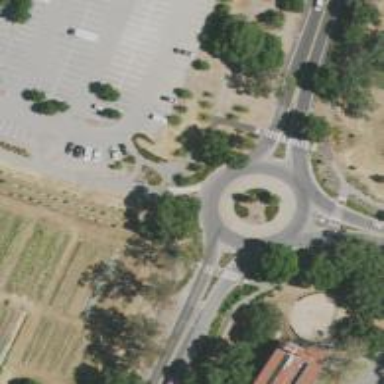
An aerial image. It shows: Tertiary road leading to roundabout junction.